Question: I made the following plot:

I used this code:
'''
library(XML)
library(ggplot2)
library(scales)
library(plyr)
library(maps)
unemp <-
readHTMLTable('http://www.bls.gov/web/laus/laumstrk.htm',
colClasses = c('character', 'character', 'numeric'))[[2]]
names(unemp) <- c('rank', 'region', 'rate')
unemp$region <- tolower(unemp$region)
us_state_map <- map_data('state')
map_data <- merge(unemp, us_state_map, by = 'region')
map_data <- arrange(map_data, order)
states <- data.frame(state.center, state.abb)
p1 <- ggplot(data = map_data, aes(x = long, y = lat, group = group))
p1 <- p1 + geom_polygon(aes(fill = cut_number(rate, 5)))
p1 <- p1 + geom_path(colour = 'gray', linestyle = 2)
p1 <- p1 + scale_fill_brewer('Unemployment Rate (Jan 2011)', palette = 'Set1')
p1 <- p1 + coord_map()
p1 <- p1 + geom_text(data = states, aes(x = x, y = y, label = state.abb, group = NULL), size = 2)
p1 <- p1 + theme_bw()
p1
'''
I want to show 'scale_fill_brewer' custom labels after some manipulation like after multiplying each label by 100 or 1000.
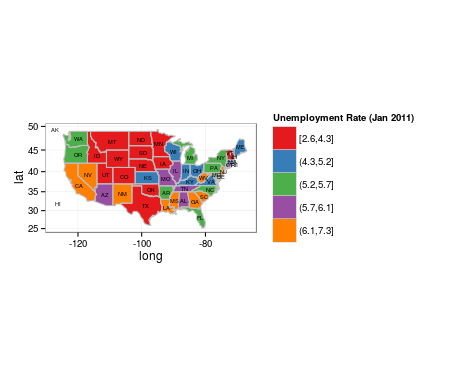
Answer: While the ggplot helper functions are handy, I prefer doing data wrangling outside of the plotting idiom. This uses 'cut' to add 1% breaks with custom labels and also uses a proper US projection and has a sequential color scale which is far more appropriate for this data and (finally) removes a ton of chart junk:
'''
library(XML)
library(ggplot2)
library(scales)
library(plyr)
library(maps)
library(ggthemes)
unemp <-
readHTMLTable('http://www.bls.gov/web/laus/laumstrk.htm',
colClasses = c('character', 'character', 'numeric'))[[2]]
names(unemp) <- c('rank', 'region', 'rate')
unemp$region <- tolower(unemp$region)
# gain granular control of the breaks outside of ggplot
unemp$brk <- cut(unemp$rate, 0:9, labels=c("0%", sprintf(">=%d%%", 1:8)))
head(unemp)
## rank region rate brk
## 1 1 nebraska 2.6 >=2%
## 2 2 north dakota 3.1 >=3%
## 3 3 utah 3.5 >=3%
## 4 4 vermont 3.6 >=3%
## 5 5 iowa 3.8 >=3%
## 6 5 minnesota 3.8 >=3%
us_state_map <- map_data('state')
map_data <- merge(unemp, us_state_map, by = 'region')
map_data <- arrange(map_data, order)
states <- data.frame(state.center, state.abb)
p1 <- ggplot(data = map_data, aes(x = long, y = lat, group = group))
p1 <- p1 + geom_polygon(aes(fill = brk))
p1 <- p1 + geom_path(colour = 'black', linestyle = 2, size=0.25)
# use a sequential color scale since that's appropriate for the data
p1 <- p1 + scale_fill_brewer('Unemployment Rate (Jan 2011)', palette = 'YlGnBu')
# use a proper projection for the U.S.
p1 <- p1 + coord_map("albers", lat0=39, lat1=45)
p1 <- p1 + geom_text(data = states, aes(x = x, y = y, label = state.abb, group = NULL), size = 2)
p1 <- p1 + labs(x=NULL, y=NULL)
p1 <- p1 + theme_map()
p1 <- p1 + theme(legend.position="right")
p1
'''

You still need to deal with Alaska & Hawaii.